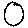
Label: circle